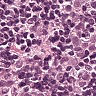
Metastatic tissue present: yes